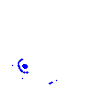
Particle: kaon